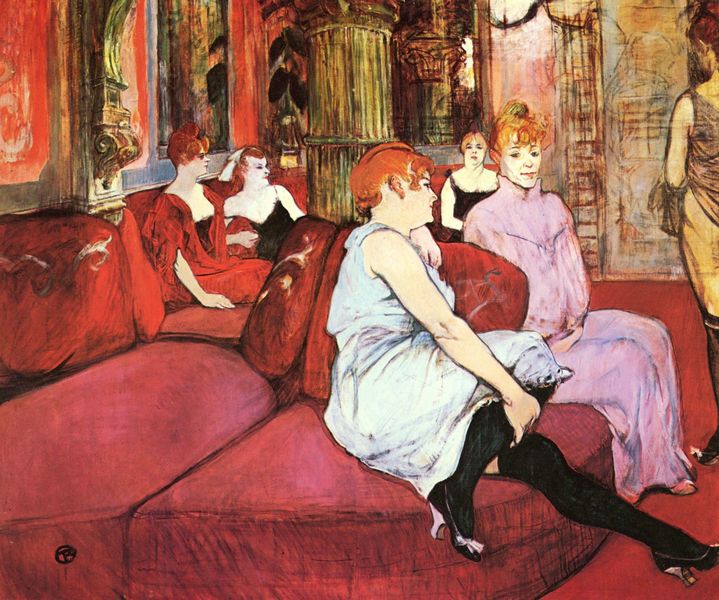
Titel: Der Salon in der Rue des Moulins
Künstler: Henri de Toulouse-Lautrec
Standort: Albi
Institution: Musée Toulouse-Lautrec
Schlagwörter: blau, gemälde, haut, schatten, umhang, frauen, gelb, grün, mädchen, ocker, sitzen, braun, damen, decolte, dirnen, frankreich, frau, frisur, grau, haar, kleid, kleider, licht, orange, paris, profil, raum, schwarz, säule, säulen, toulouse lautrec, weiss, zeichnung, zimmer, dame, rose, rot, beige, gesellschaft, malerei, schleife, teppich, blond, lokal, wand, arm, falten, gesicht, samt, bildnis, innenraum, portrait, signatur, spiegel, boden, gold, haare, interieur, mantel, sitzend, stoff, innen, pflanze, prostituierte, theater, dekolletee, madame, rosa, rouge, kamin, ofen, beine, dutt, bilder, liebe, sofa, liegen, schlafen, haltung, röcke, schuhe, wartesaal, moderne, modern, lila, violett, saal, kissen, jugendstil, polster, salon, sitzende, couch, warten, liegend, abendkleid, wände, rothaarig, strümpfe, penis, schulterfrei, diwan, munch, sex, liegende, lithographie, monogramm, plakat, lautrec, treffen, pölster, harem, rote haare, lässig, strumpfhose, pumps, kniestrümpfe, konsole, interieurs, moulin rouge, kabarett, lümmeln, strümofe, boudoir, foyer, betten, unterkleid, negligee, rotes sofa, bordell, strapse, stöckel, freudenhaus, hure, puff, stöckelschuhe, huren, frauenzimmer, nutten, highheels, prostitution, bäule, henri de toulouse lautrec, halbbekleidet, rotlicht, leichte mädchen, gummibaum, lassiv, warteraum, herumlungern, variét´t, 19. jahrhundert, 20. jahrhundert, stockings, strapsen, pussys, bh